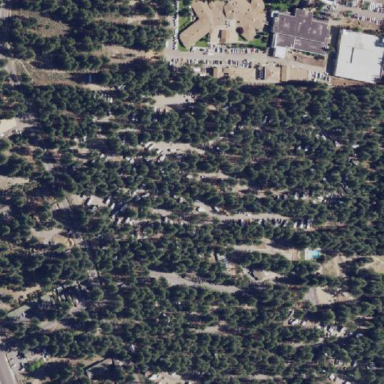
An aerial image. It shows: Campsite designated for tourism.